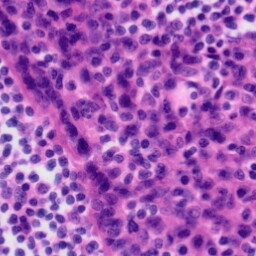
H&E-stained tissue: Tonsil